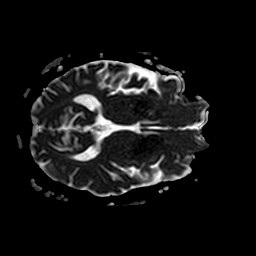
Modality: ADC
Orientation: axial
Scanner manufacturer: philips
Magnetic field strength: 3 T
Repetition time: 4.144 s
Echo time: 0.06119 s